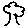
Label: tree